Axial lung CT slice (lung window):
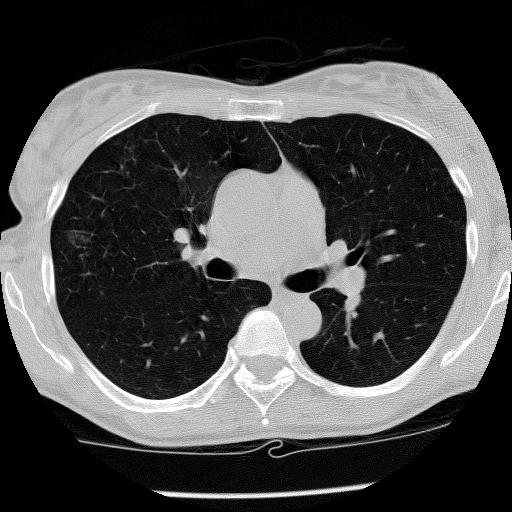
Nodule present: no